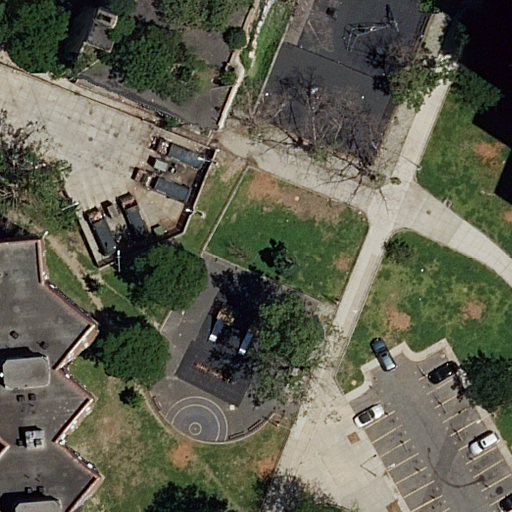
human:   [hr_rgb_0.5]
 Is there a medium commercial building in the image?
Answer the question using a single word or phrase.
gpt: no

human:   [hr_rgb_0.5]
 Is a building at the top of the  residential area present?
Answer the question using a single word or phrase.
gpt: no

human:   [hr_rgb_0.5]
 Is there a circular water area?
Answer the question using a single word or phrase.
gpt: no

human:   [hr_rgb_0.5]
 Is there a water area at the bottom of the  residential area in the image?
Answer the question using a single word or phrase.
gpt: no

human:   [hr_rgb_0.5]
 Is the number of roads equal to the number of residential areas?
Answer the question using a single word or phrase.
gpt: no

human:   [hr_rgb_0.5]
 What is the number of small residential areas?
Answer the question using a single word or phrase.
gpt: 0

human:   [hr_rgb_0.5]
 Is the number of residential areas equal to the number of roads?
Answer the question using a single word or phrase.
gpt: no

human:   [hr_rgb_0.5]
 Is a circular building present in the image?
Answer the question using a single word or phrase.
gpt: no

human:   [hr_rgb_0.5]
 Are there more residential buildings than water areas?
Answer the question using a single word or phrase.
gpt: yes

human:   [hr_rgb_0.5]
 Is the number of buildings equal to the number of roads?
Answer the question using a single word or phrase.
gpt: no

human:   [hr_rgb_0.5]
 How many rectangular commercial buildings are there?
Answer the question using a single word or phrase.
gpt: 0

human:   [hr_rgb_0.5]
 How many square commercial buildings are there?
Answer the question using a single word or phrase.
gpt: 0

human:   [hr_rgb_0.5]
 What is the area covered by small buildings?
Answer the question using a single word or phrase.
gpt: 0m2

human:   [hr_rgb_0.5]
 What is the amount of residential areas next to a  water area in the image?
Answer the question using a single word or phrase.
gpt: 0

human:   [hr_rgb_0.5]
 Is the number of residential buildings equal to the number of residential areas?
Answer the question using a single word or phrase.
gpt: no

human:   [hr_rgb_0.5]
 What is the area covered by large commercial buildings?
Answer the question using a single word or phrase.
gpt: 0m2

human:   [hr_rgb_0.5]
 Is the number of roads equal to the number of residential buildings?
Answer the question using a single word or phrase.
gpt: no

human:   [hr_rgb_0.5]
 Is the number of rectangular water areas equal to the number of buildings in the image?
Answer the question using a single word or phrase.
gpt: no

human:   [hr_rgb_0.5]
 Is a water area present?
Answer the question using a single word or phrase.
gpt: no

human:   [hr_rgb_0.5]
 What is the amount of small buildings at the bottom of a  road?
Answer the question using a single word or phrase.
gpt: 0

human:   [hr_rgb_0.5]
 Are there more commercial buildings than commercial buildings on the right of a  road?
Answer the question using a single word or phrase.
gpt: no

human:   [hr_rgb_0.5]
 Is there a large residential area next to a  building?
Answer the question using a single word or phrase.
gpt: yes

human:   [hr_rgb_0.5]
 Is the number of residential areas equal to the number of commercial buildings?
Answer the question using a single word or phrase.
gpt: no

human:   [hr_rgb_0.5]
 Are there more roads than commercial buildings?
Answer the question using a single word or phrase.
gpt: yes

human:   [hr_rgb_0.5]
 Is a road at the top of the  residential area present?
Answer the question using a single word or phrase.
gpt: no

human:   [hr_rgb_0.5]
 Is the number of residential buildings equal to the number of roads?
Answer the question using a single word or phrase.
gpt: no

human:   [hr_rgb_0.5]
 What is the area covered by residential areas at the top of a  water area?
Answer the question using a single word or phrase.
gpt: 0m2

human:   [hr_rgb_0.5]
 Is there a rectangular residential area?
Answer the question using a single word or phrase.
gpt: yes

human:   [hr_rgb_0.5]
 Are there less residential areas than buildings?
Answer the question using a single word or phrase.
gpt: yes

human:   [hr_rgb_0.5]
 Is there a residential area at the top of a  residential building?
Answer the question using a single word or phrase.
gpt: yes

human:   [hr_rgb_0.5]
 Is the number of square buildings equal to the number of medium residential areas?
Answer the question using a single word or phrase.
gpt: yes

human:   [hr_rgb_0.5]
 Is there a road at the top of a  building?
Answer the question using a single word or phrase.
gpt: yes

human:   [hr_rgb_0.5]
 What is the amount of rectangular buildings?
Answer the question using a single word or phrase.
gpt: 1

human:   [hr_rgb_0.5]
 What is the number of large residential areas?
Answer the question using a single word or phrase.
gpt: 1

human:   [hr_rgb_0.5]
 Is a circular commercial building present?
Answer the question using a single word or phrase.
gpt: no

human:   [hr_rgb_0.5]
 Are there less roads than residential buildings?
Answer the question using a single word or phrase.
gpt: no